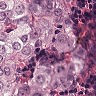
Metastatic tissue present: yes